Field crop: maize
Growth stage: 2
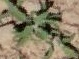
Species: atriplex